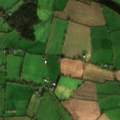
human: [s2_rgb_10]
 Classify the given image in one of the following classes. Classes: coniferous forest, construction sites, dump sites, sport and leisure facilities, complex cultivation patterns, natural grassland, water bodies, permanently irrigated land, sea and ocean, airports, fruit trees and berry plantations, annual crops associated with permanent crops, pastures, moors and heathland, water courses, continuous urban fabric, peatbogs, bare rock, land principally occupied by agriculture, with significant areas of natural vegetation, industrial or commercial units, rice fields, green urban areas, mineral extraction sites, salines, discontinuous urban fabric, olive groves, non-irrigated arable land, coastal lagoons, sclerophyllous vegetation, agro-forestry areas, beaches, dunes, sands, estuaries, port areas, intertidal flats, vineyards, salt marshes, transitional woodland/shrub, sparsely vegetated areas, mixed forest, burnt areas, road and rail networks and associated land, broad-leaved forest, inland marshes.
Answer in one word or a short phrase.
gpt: non-irrigated arable land, pastures